На устройстве, показанном на рисунке, верхний и нижний сосуды и соединяющая их тонкая трубка сделаны и материала с низкой теплоёмкостью и высокой теплопроводностью. $K$ — вентиль, а длина трубки равна $l$. Система полностью герметична. Изначально вентиль закрыт, и в каждом сосуде содержится жидкость массой $M$ и удельной теплоёмкостью $C$. Система находится в равновесии, и её температура равна $T_0$. Под действием гравитации молекулы газа в системе распределены неоднородно, и их давление подчиняется закону$$P_h=P_0e^{-\frac{mgh}{kT}},$$где $h$ — высота точки над поверхностью жидкости в нижнем сосуде, $P_h$ — давление газа в этой точке, $P_0$ — давление над поверхностью жидкости в нижнем сосуде, $m$ — масса молекул газа, $T$ — температура, а $k$ — постоянная Больцмана. Вентиль $K$ открывают.
Опишите, что будет происходить с системой в дальнейшем, и каков будет конечный результат.
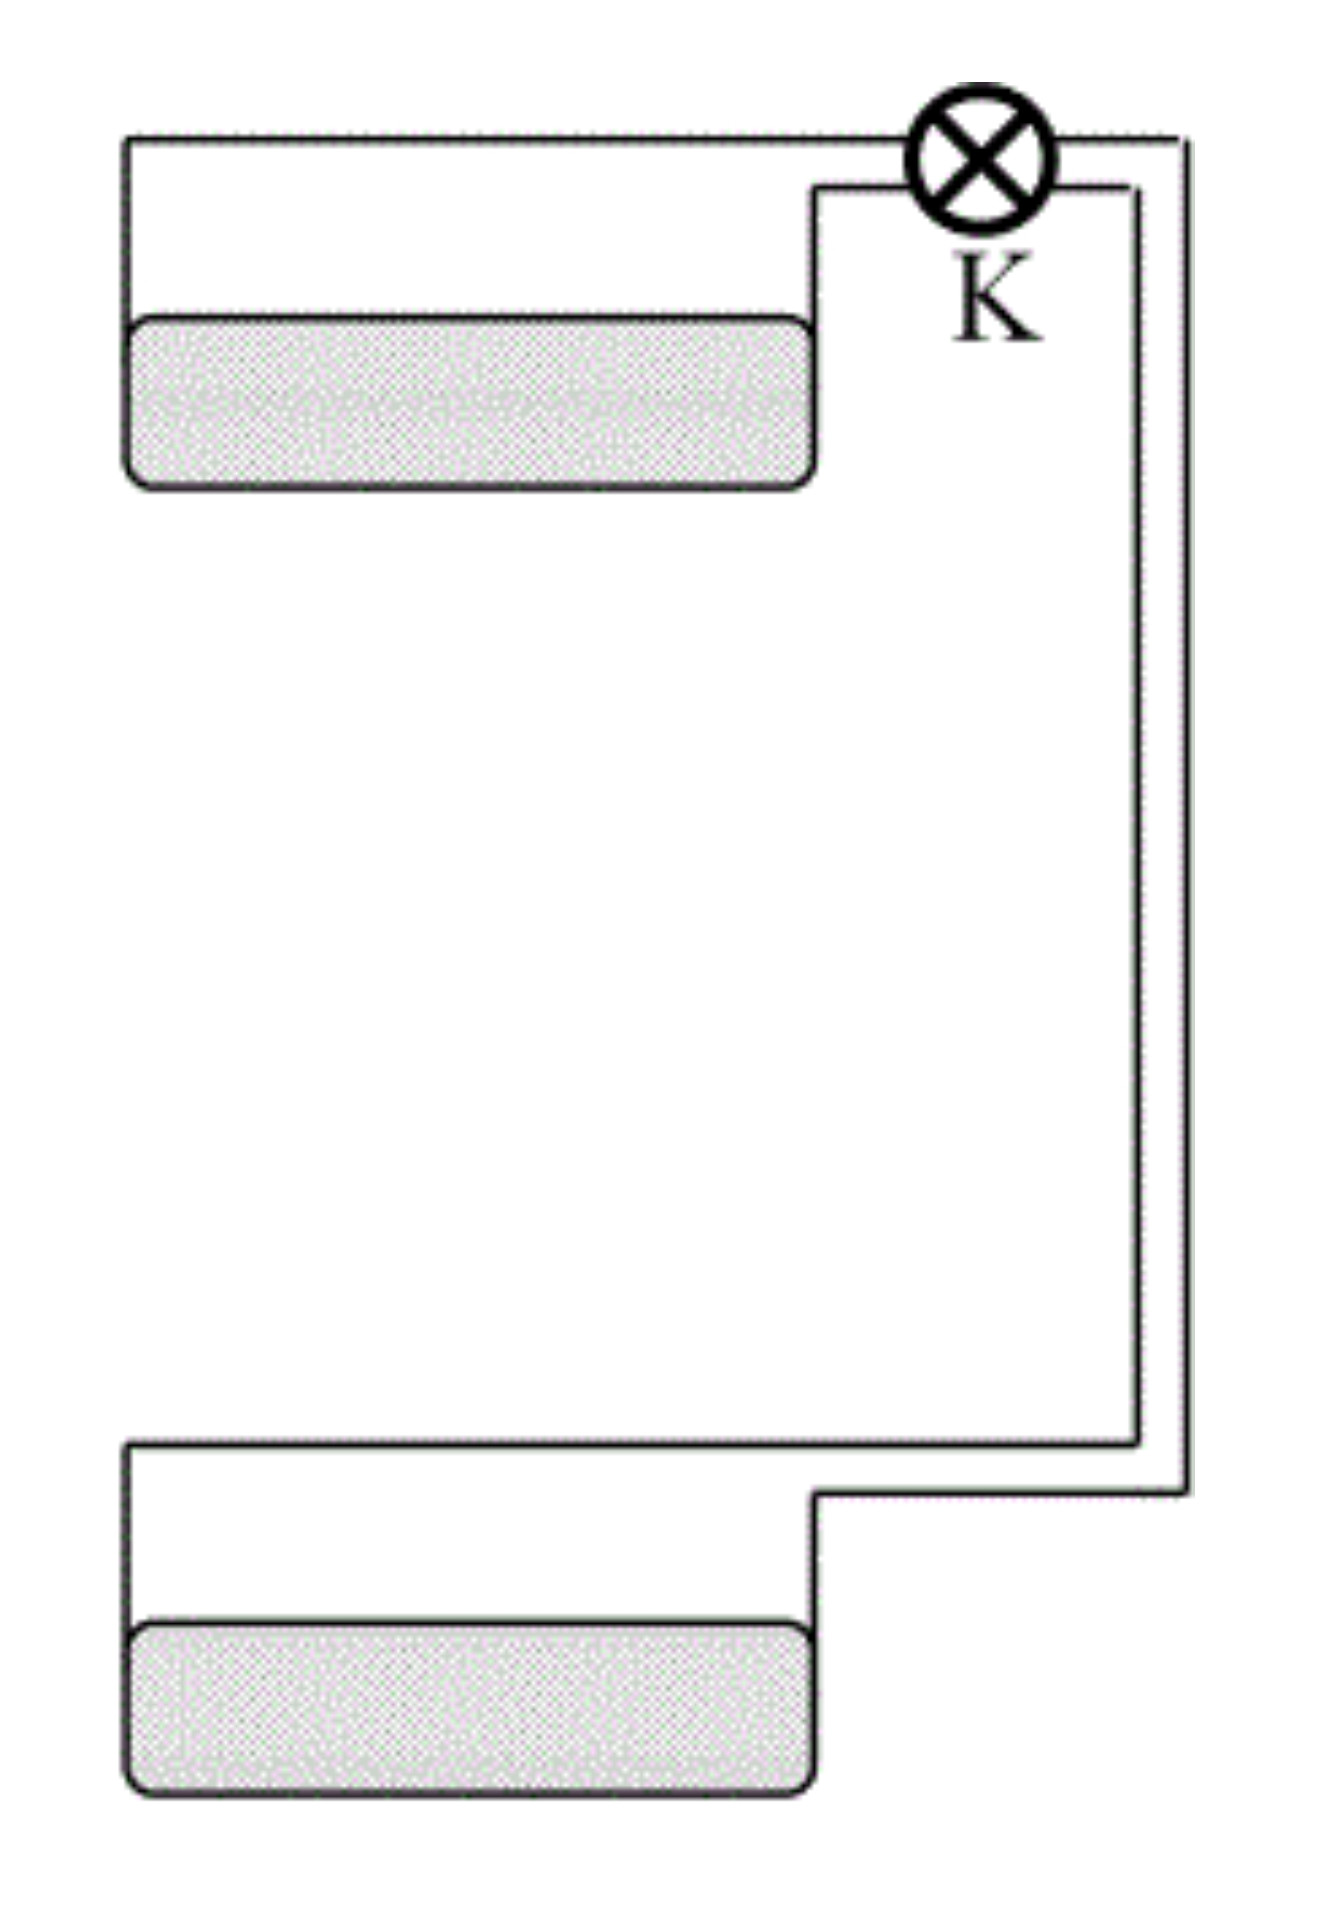
Ответ: После открытия вентиля вода в верхнем сосуде начнём испаряться, образующийся пар будет перетекать из верхнего сосуда в нижний и конденсироваться там; процесс будет продолжаться до тех пор, пока вся вода не окажется в нижнем сосуде — это и будет конечное состояние системы.
Темы:
T, Термодинамика, Фазовые переходы, Китайские